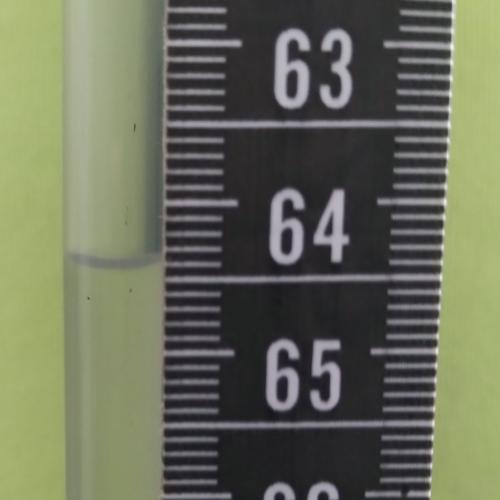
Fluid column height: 64.4 cm